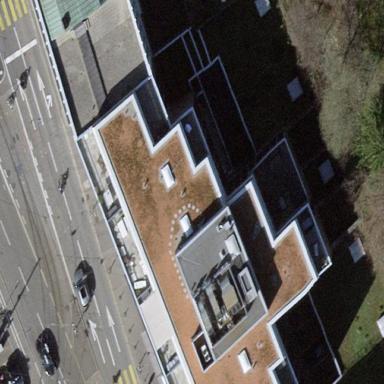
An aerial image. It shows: Building with flat roof.